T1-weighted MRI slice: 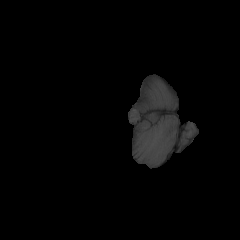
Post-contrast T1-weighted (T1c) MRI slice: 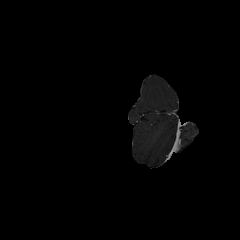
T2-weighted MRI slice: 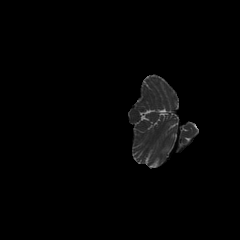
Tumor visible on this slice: no